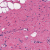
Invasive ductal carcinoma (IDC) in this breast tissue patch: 0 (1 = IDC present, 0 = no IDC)